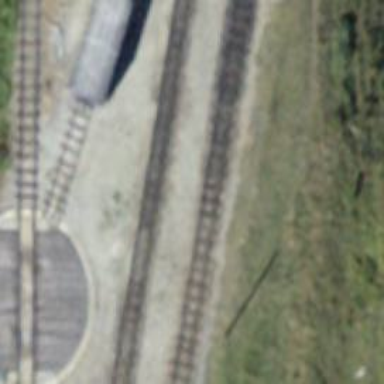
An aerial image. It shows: Preserved narrow-gauge railway with siding for services.